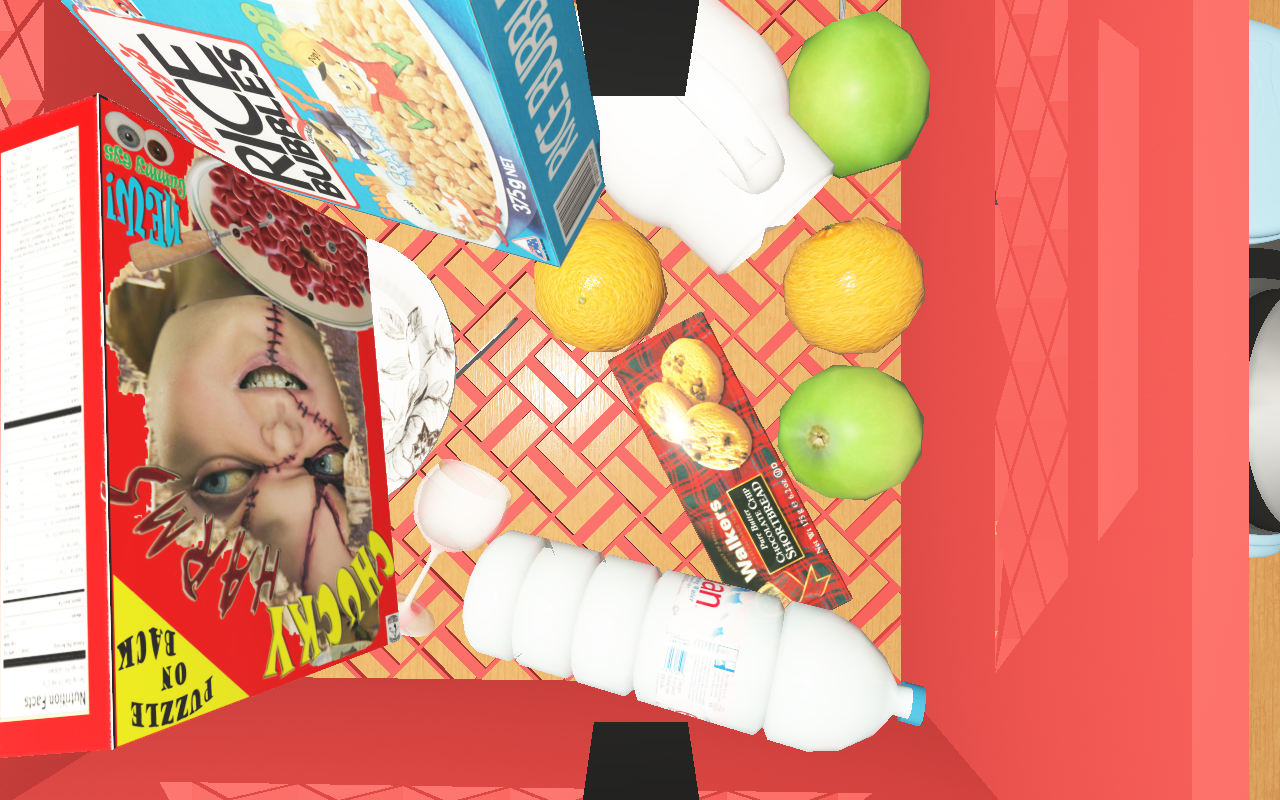
Objects in the scene:
apple
apple
orange
orange
plate
glass
wineglass
honey jar
cereal box